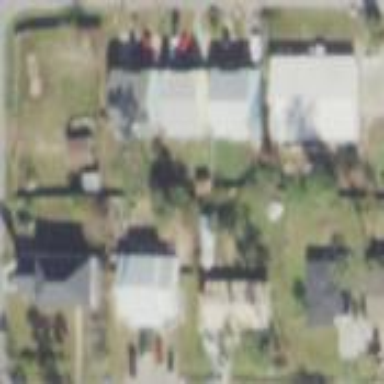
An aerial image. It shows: Single-family residential area.